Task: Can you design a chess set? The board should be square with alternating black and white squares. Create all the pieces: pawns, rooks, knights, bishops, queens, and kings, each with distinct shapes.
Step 3052:
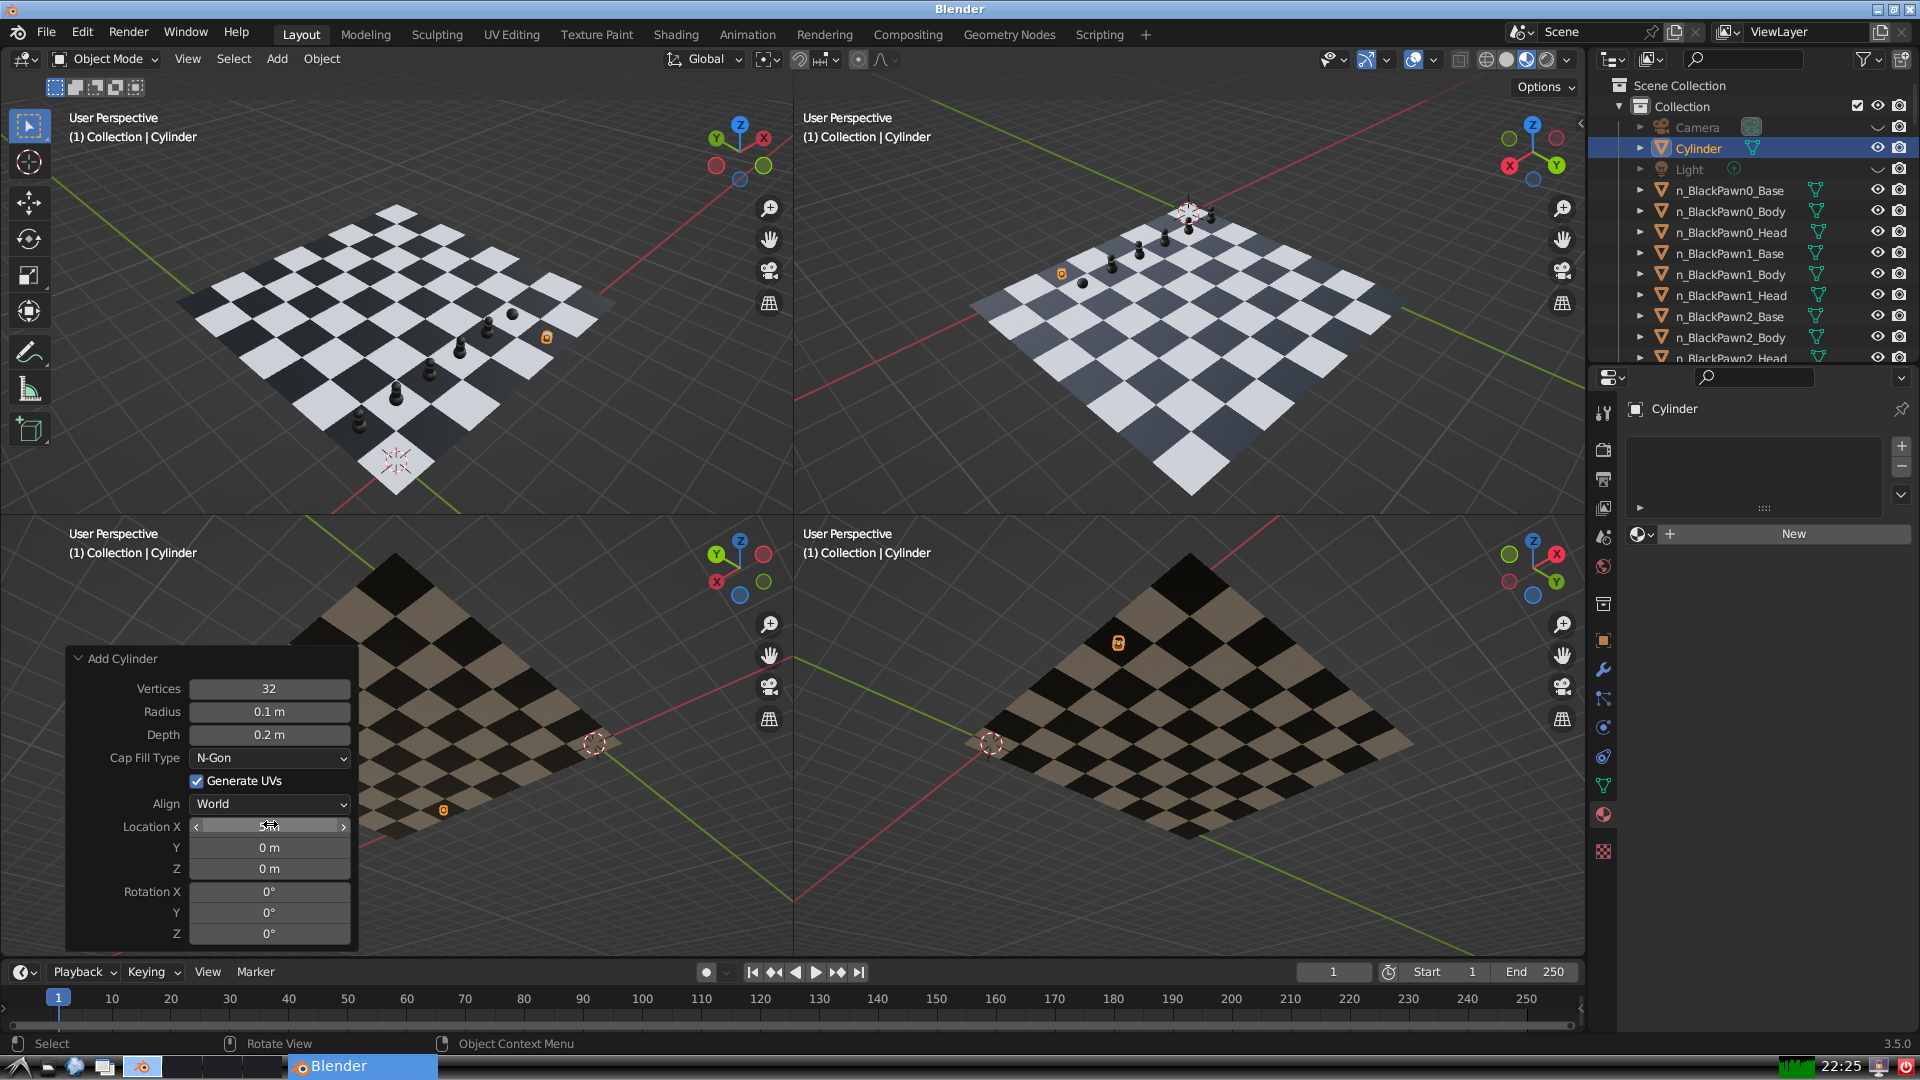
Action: {"mouse_move": [270, 844]}